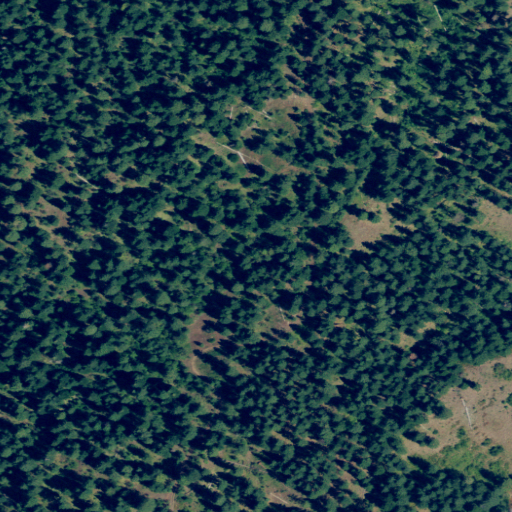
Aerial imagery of plain(s) in Oregon named Grouse Flat containing evergreen forest and shrub